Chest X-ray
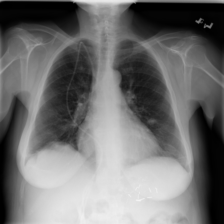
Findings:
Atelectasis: positive
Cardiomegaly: negative
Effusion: negative
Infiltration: negative
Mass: negative
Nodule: negative
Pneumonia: negative
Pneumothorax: negative
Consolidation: negative
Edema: negative
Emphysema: negative
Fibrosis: negative
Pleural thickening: negative
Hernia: negative